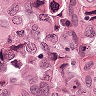
Metastatic tissue present: yes